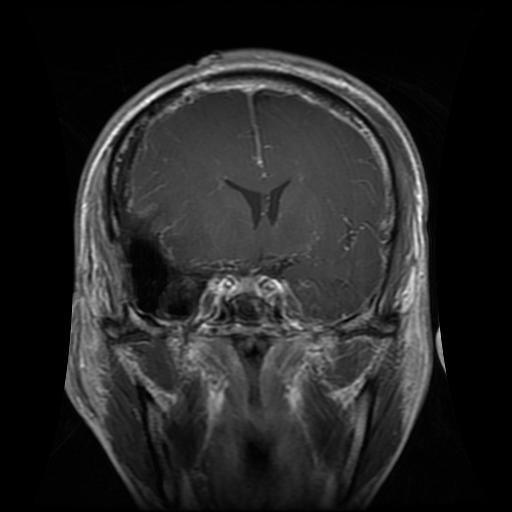
Label: glioma